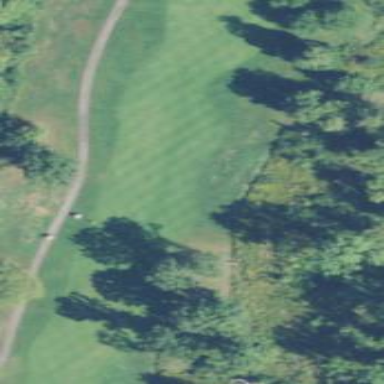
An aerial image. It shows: Grassy area designated as golf fairway.